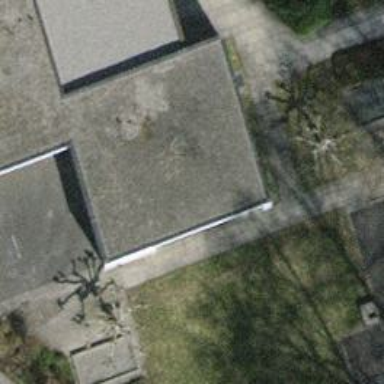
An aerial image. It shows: Kindergarten.